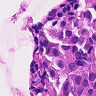
Metastatic tissue present: yes